Question: I am using a blank theme template to create a wordpress theme and I enabled menus by adding the below code to header.php:
'''
<body <?php body_class(); ?>>
<div id="navbar"></div>
<div id="wrapper" class="clear">
<nav>
<?php wp_nav_menu( array('theme_location' => 'primary' ) ); ?>
</nav>
'''
And I added this to functions.php:
'''
if (function_exists('register_nav_menus')) {
register_nav_menus(
array(
'main_nav' => 'Main Navigation Menu'
)
);
};
'''
The menu shows up and works fine when I add links to pages but when I add a custom link to say <URL> with the label Google nothing shows up in the navigation bar. When I view the source the custom link is not being populated at all.

'''
<nav>
<div class="menu">
<ul>
<li class="page_item page-item-9"><a href="http://localhost/wordpress/anatomy/">Anatomy</a></li>
<li class="page_item page-item-11"><a href="http://localhost/wordpress/history/">History</a></li>
<li class="page_item page-item-7"><a href="http://localhost/wordpress/home/">Home</a></li>
</ul>
</div>
</nav>
'''
My css for the nav is simple:
'''
nav {
padding:0;
margin:0;
position:absolute;
width: 900px;
}
nav ul li
{list-style: none;
font-family: 'Numans', sans-serif;
font-size: 15px;
color: #ffffff;
text-align:left;
text-transform: uppercase;
padding: 0;
margin: 0 30px;
display: inline;
position: relative;
top:-32px;
}
nav ul li a {
text-decoration: none;
color: #ffffff;
}
nav ul li a:visited
{color: #ffffff;
}
nav ul li a:hover
{color: #cccccc;
}
nav ul li a:active
{color: #ffffff;
}
'''
I am very new to php and wordpress theming and I can't find anyone online with the same issue.
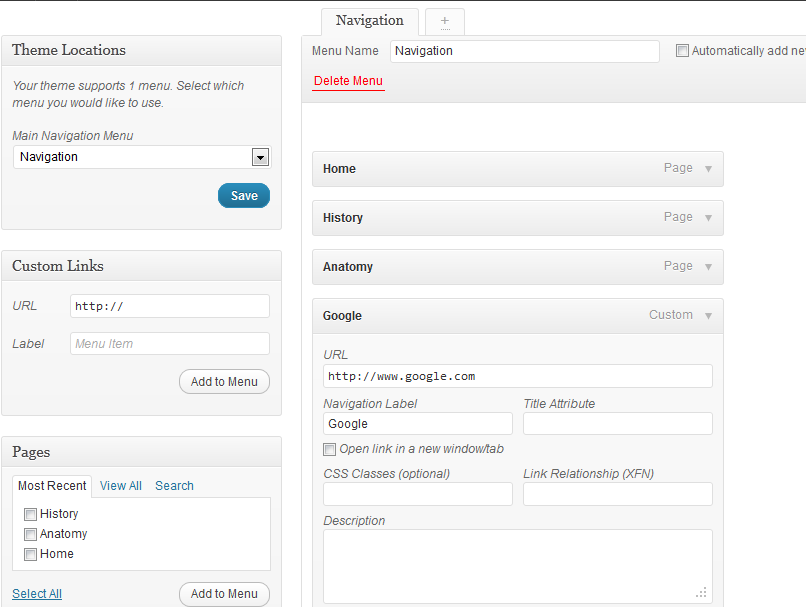
Answer: The issue is that your 'theme_location' does not match the name you assigned when you registered the menu.
When you registered the menu, you called it 'main_nav'. Since you called it that, in order to display that menu, you need to change the call to the menu to reference 'main_nav', like so:
'wp_nav_menu( array('theme_location' => 'main_nav' ) );'